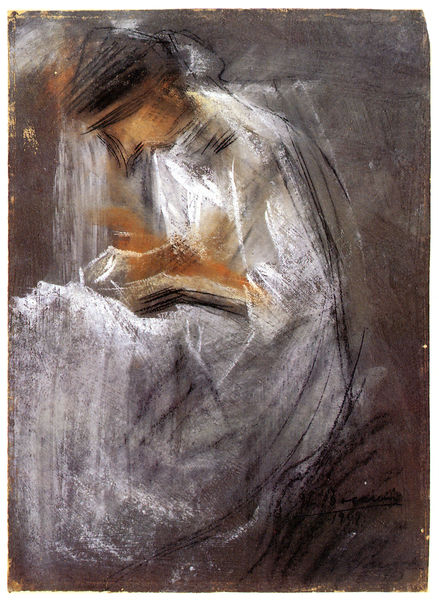
Titel: Donna che legge
Künstler: Umberto Boccioni
Standort: New York (New York)
Institution: Collection Mr. and Mrs. Joseph Slifka
Schlagwörter: dunkel, gemälde, hand, kopf, schatten, weiß, ocker, sitzen, bewegung, braun, frau, grau, hell, hut, kleid, kreide, licht, nase, orange, pastell, profil, schwarz, skizze, stuhl, zeichnung, rot, expressionismus, flächig, arm, falten, gesicht, halten, mensch, hände, boden, geistlicher, gewand, haare, sitzend, person, bewegt, schnell, farbig, sitz, abstrakt, modern, grafik, violett, linien, moment, handarbeit, nähen, zopf, lesen, allein, nachdenklich, striche, buch, denken, kohle, vorgebeugt, bleistift, beten, entwurf, kunst, pinsel, pinselstrich, kohlezeichnung, gebückt, lesend, leserin, schemen, lesende, gesichtslos, blättern, pastel, kreidezeichnung, verschmiert, pietismus, skulptural, virzeichnung, vorgbeugt, vorgebaugt, scratch, pietischtisch